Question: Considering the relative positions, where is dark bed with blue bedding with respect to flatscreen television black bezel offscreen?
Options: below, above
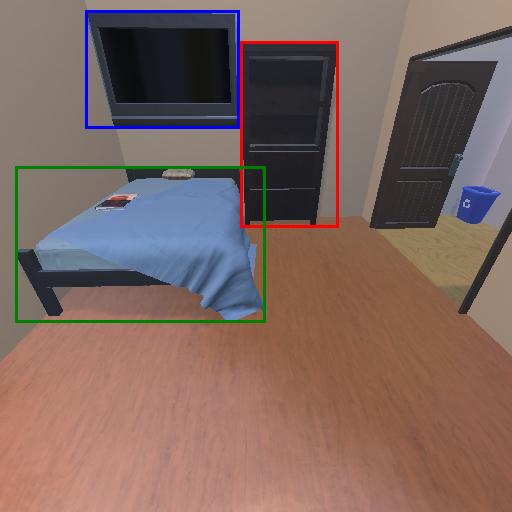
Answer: below